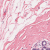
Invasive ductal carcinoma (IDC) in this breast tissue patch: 0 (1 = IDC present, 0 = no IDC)